Interaction volume radius: 10 \u00c5
Interaction volume height: 30 \u00c5
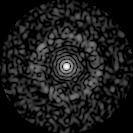
Disorder parameter: 0.8403